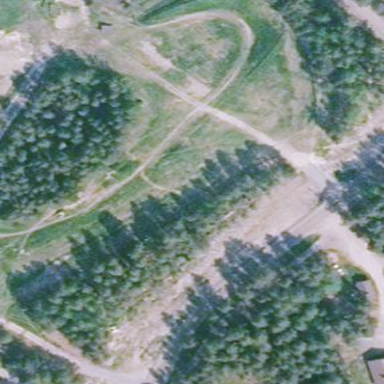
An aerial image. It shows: Downhill skiing track.